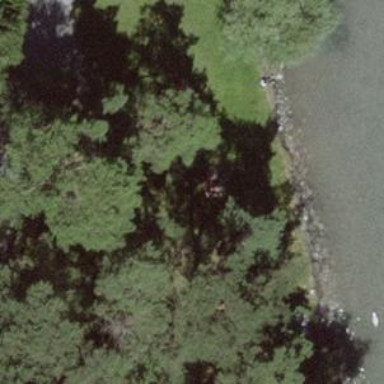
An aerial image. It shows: Red bench.